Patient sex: M
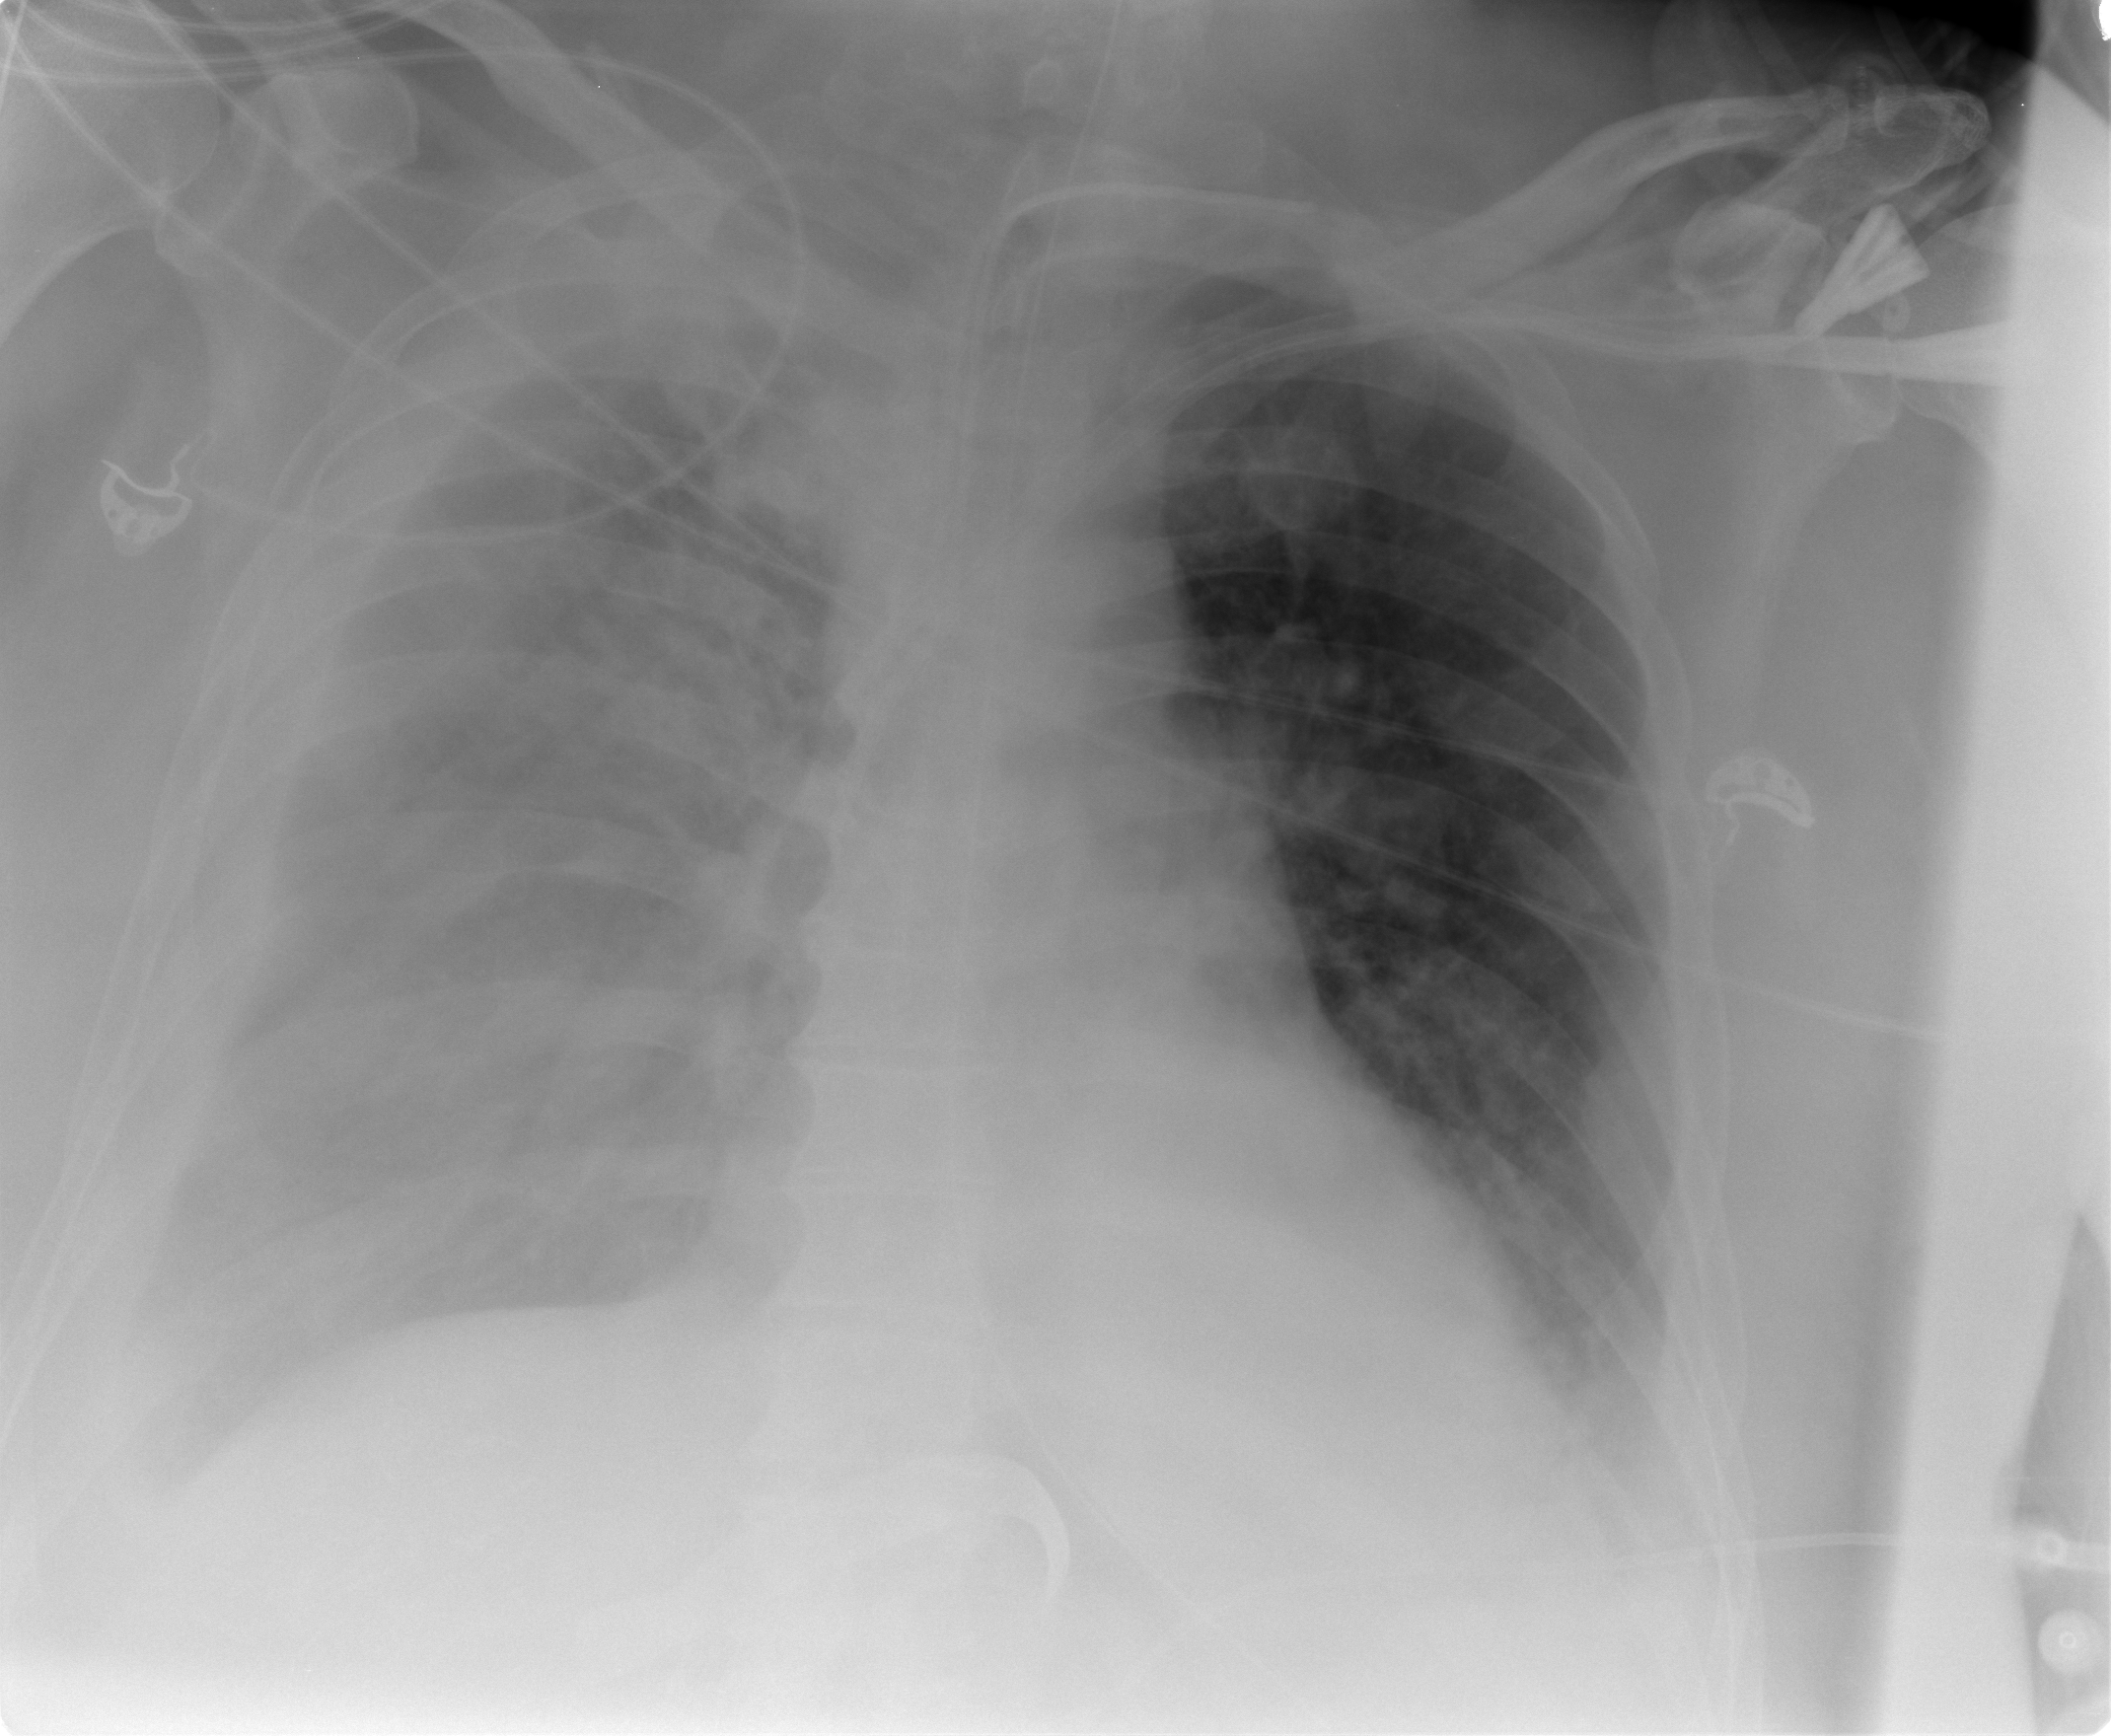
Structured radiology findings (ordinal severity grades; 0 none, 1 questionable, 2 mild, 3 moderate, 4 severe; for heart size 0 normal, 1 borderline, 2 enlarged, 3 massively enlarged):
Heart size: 0
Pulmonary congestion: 2
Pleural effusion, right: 3
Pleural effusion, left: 2
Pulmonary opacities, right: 2
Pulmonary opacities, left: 2
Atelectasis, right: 3
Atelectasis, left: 2